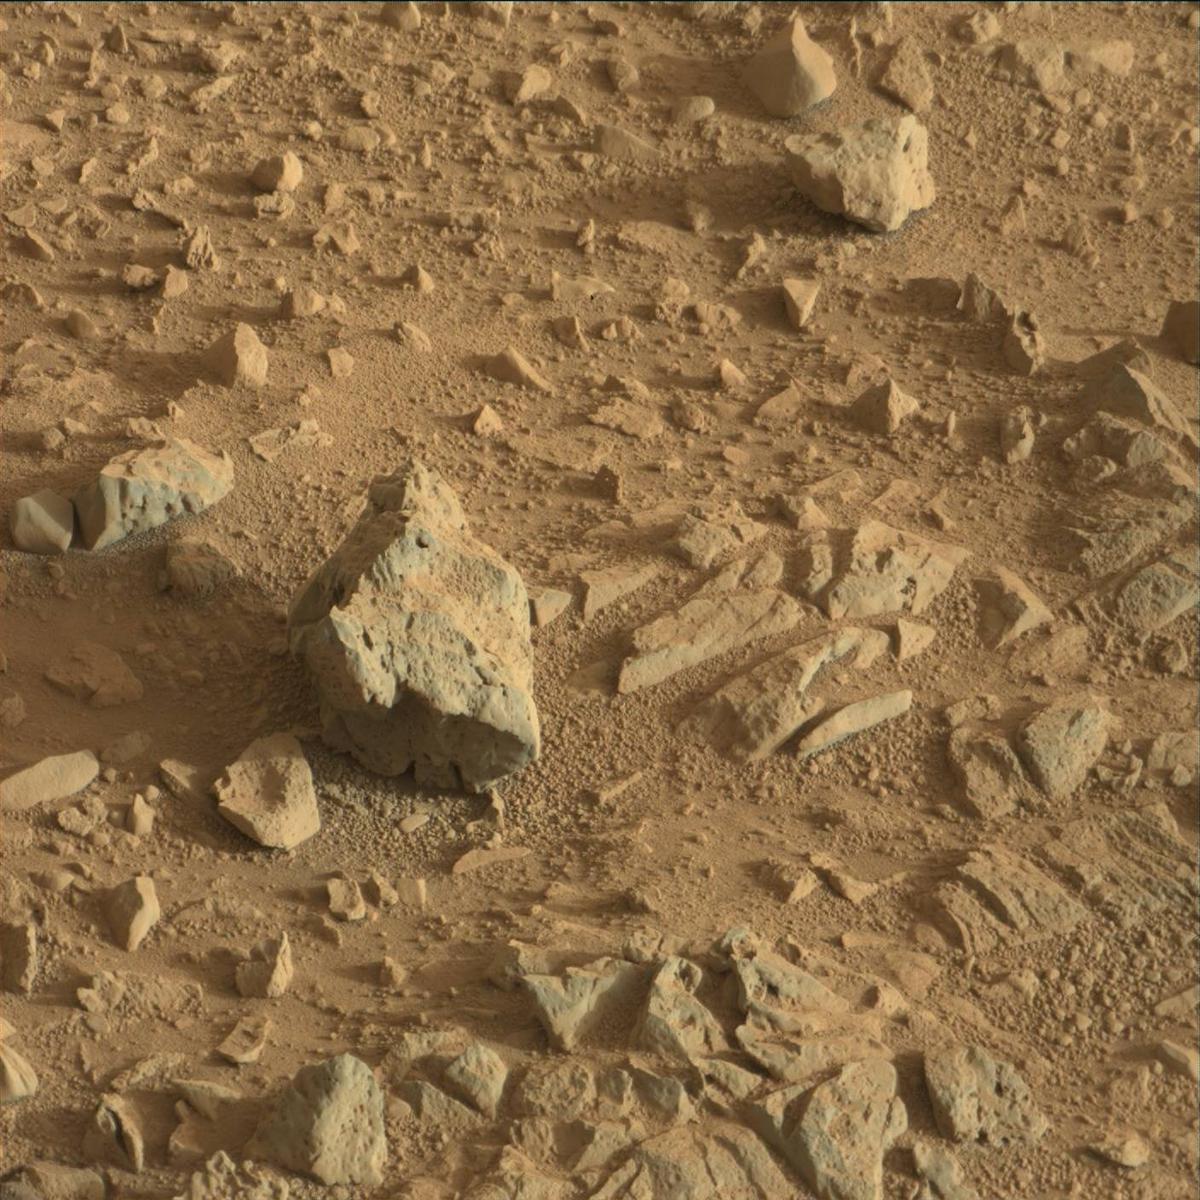
Terrain classes present: Bedrock, Rock, Sand / Soil